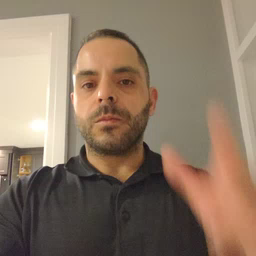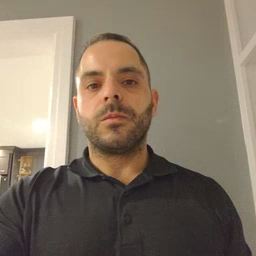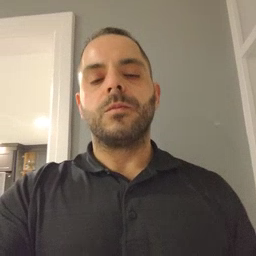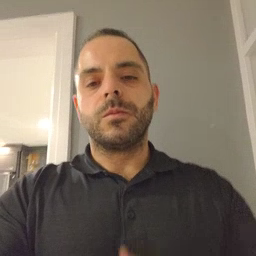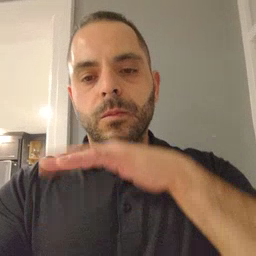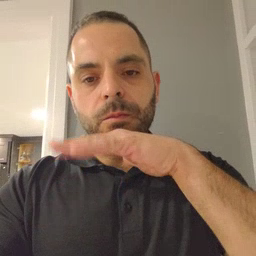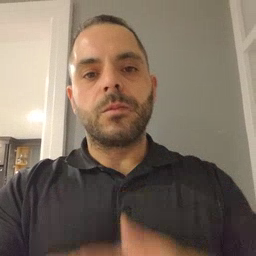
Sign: dirty